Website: macys
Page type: cart
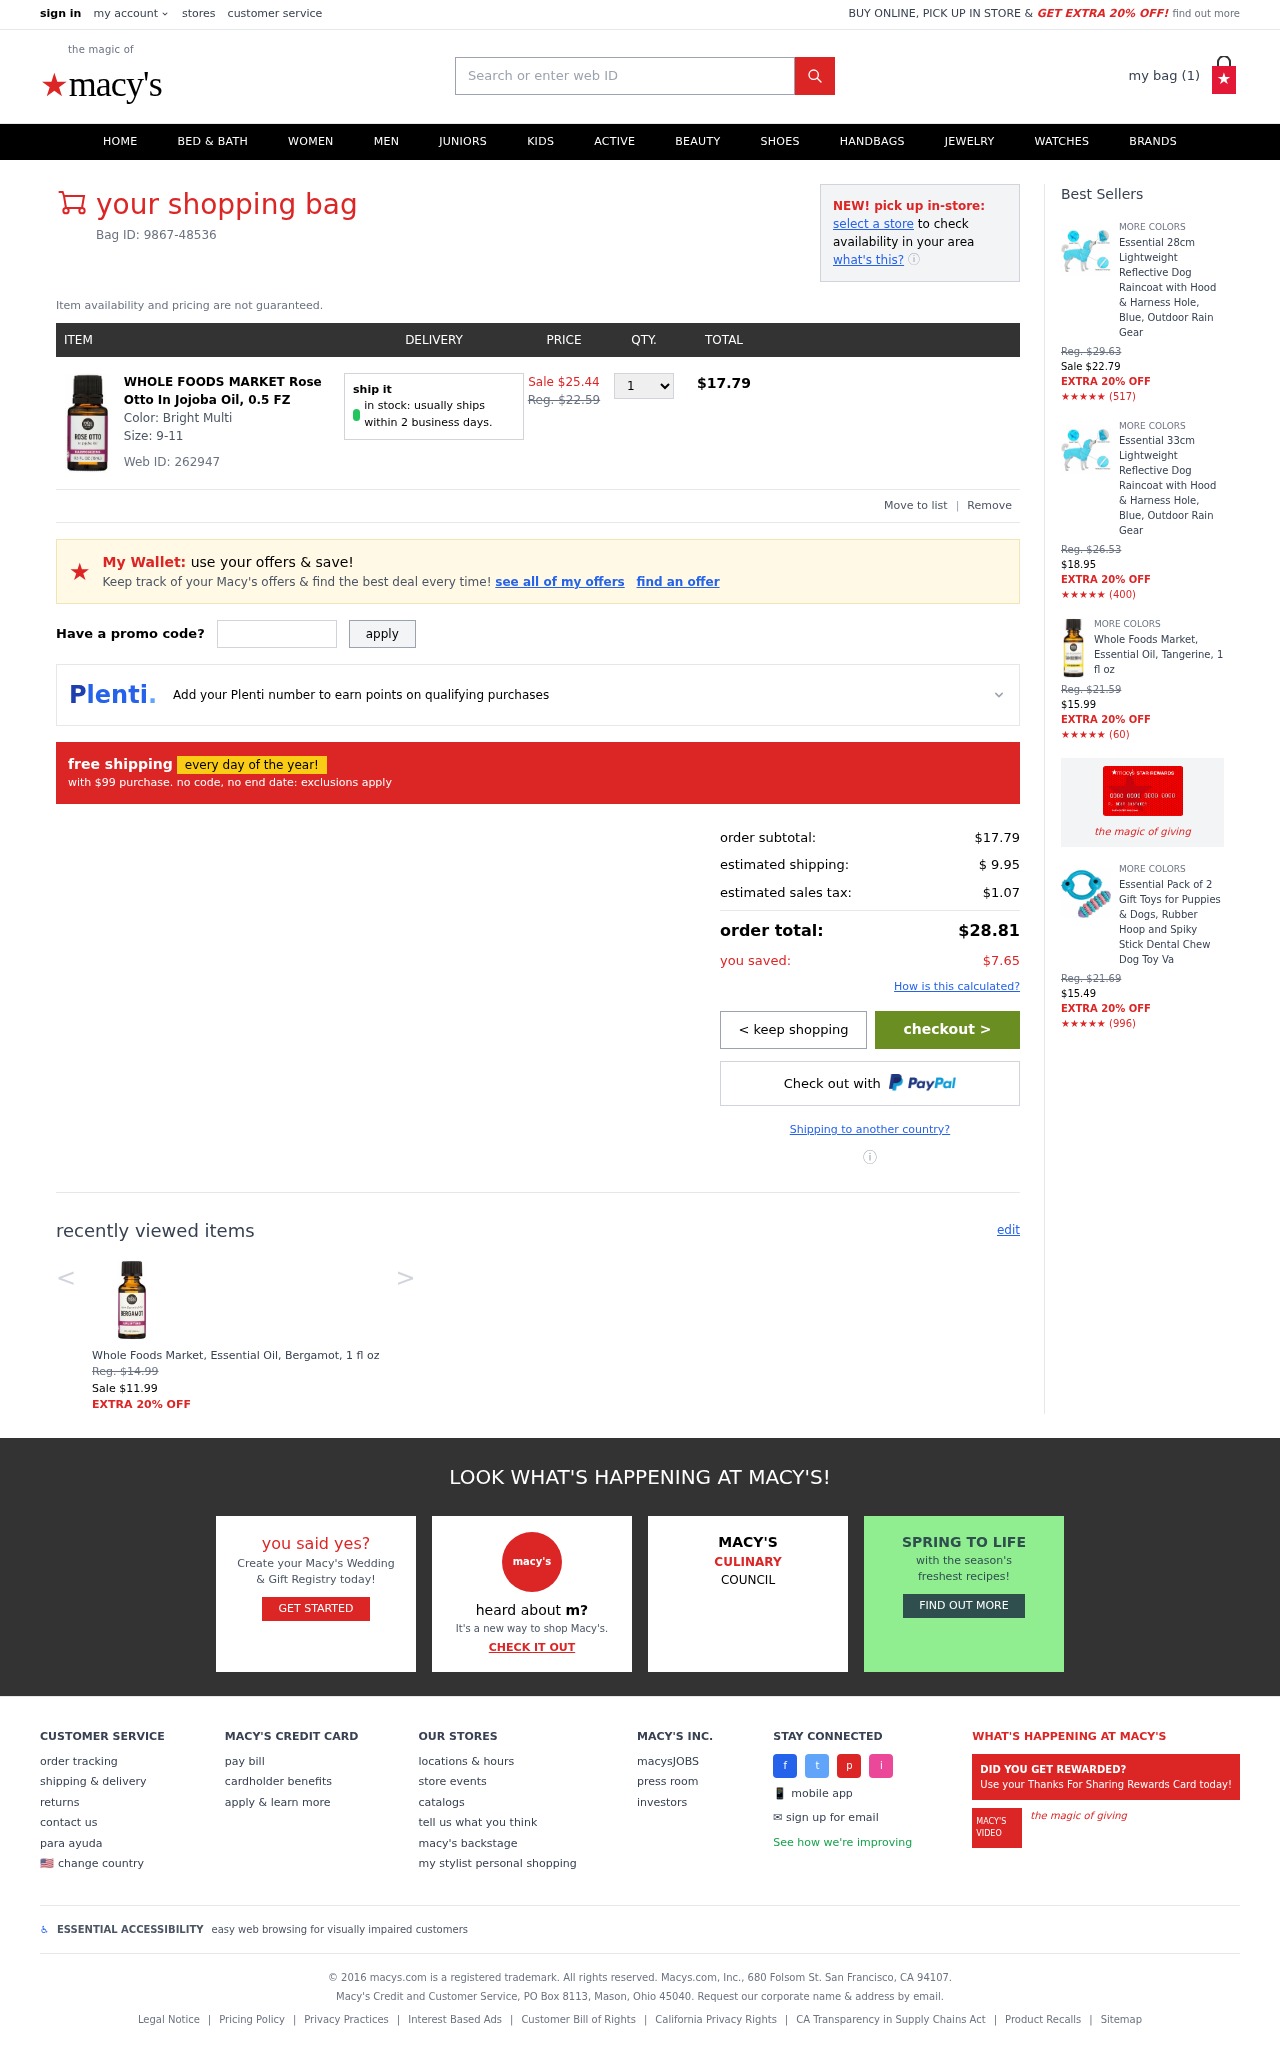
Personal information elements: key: PII_PROMO_CODE
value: DEAL0362
Product elements: key: PRODUCT1_NAME
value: WHOLE FOODS MARKET Rose Otto In Jojoba Oil, 0.5 FZ
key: PRODUCT1_PRICE
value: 17.79
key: PRODUCT1_QUANTITY
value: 1
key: PRODUCT2_NAME
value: Whole Foods Market, Essential Oil, Bergamot, 1 fl oz
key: PRODUCT2_PRICE
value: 11.99
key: PRODUCT3_NAME
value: Essential 28cm Lightweight Reflective Dog Raincoat with Hood & Harness Hole, Blue, Outdoor Rain Gear
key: PRODUCT3_NUM_RATINGS
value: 517
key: PRODUCT3_PRICE
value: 22.79
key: PRODUCT4_NAME
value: Essential 33cm Lightweight Reflective Dog Raincoat with Hood & Harness Hole, Blue, Outdoor Rain Gear
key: PRODUCT4_NUM_RATINGS
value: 400
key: PRODUCT4_PRICE
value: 18.95
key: PRODUCT5_NAME
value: Whole Foods Market, Essential Oil, Tangerine, 1 fl oz
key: PRODUCT5_NUM_RATINGS
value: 60
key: PRODUCT5_PRICE
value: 15.99
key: PRODUCT6_NAME
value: Essential Pack of 2 Gift Toys for Puppies & Dogs, Rubber Hoop and Spiky Stick Dental Chew Dog Toy Va
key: PRODUCT6_NUM_RATINGS
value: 996
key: PRODUCT6_PRICE
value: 15.49
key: PRODUCT1_ORIGINAL_PRICE
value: Sale $25.44
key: PRODUCT1_TOTAL
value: $17.79
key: PRODUCT2_ORIGINAL_PRICE
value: Reg. $14.99
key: PRODUCT3_ORIGINAL_PRICE
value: Reg. $29.63
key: PRODUCT3_RATING
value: ★★★★★
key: PRODUCT4_ORIGINAL_PRICE
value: Reg. $26.53
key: PRODUCT4_RATING
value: ★★★★★
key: PRODUCT5_ORIGINAL_PRICE
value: Reg. $21.59
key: PRODUCT5_RATING
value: ★★★★★
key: PRODUCT6_ORIGINAL_PRICE
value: Reg. $21.69
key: PRODUCT6_RATING
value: ★★★★★
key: PRODUCT_WEB_ID
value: Web ID: 262947
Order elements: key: ORDER_NUM_ITEMS
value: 1
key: ORDER_BAG_ID
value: Bag ID: 9867-48536
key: ORDER_SUBTOTAL
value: $17.79
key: ORDER_SHIPPING_COST
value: $ 9.95
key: ORDER_TAX
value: $1.07
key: ORDER_TOTAL
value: $28.81
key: ORDER_SAVINGS
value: $7.65
Search elements: key: HEADER_SEARCH
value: Search or enter web ID